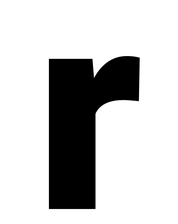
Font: Roboto_Black